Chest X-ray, AP view. Patient: 44 years old, sex F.
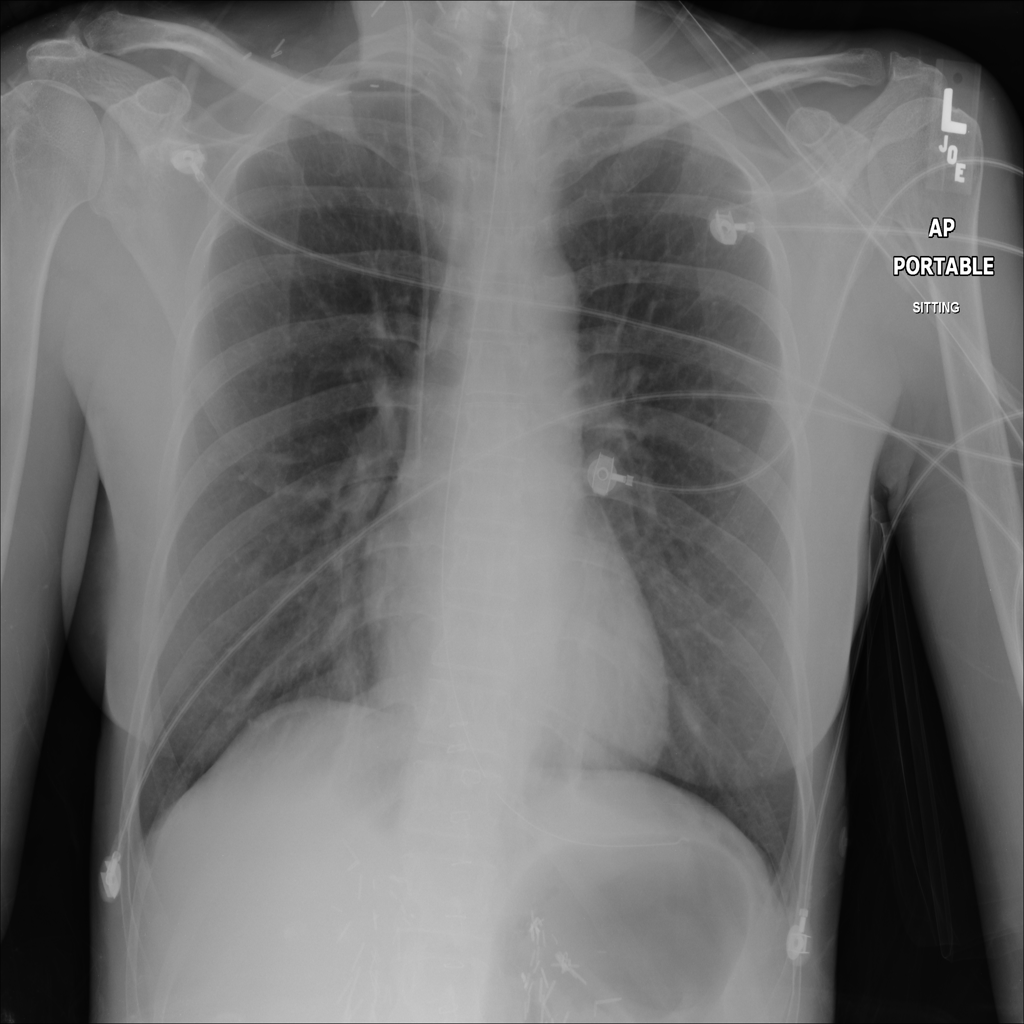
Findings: No Finding